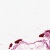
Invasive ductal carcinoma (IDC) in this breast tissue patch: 0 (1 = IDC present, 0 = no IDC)